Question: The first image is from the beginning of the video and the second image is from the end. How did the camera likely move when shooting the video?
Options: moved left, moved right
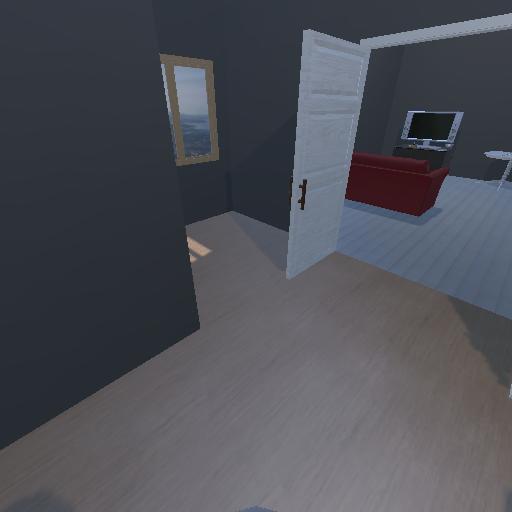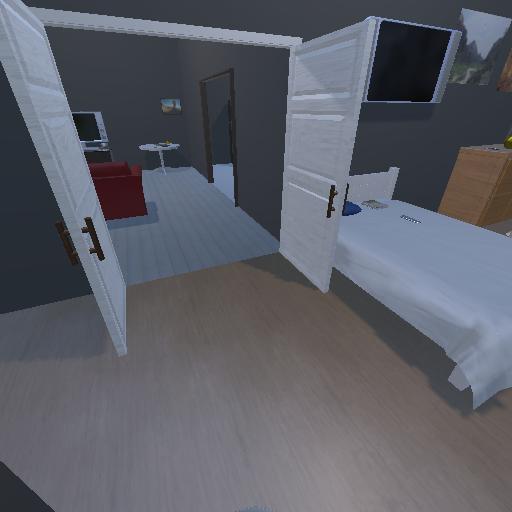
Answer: moved left